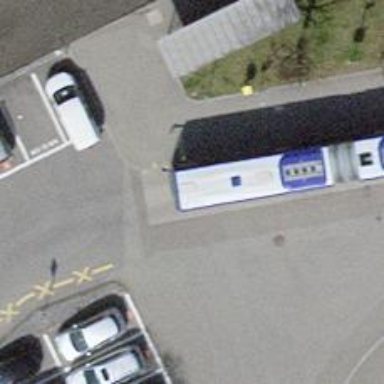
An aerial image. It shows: Bus stop with designated stop position for public transport.